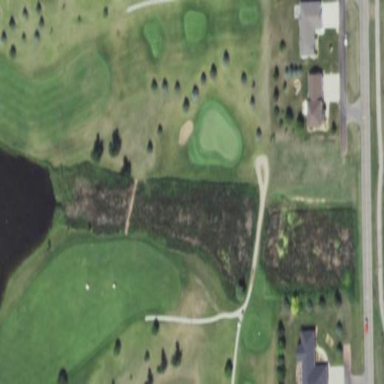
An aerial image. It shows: Golf fairway surrounded by grass.